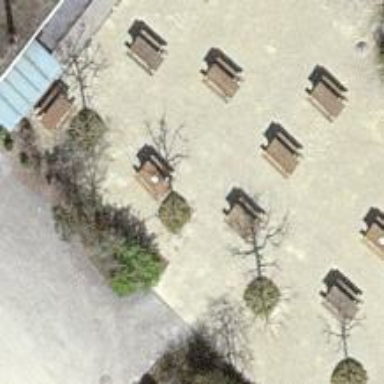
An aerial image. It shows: Picnic table located in leisure land area.